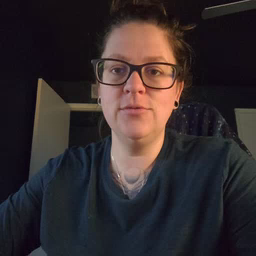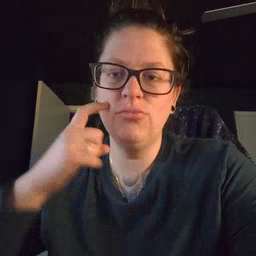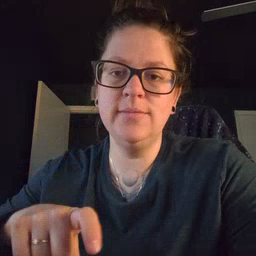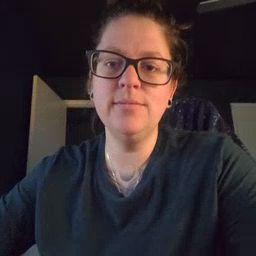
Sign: cry